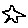
Label: star